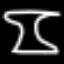
Label: hourglass